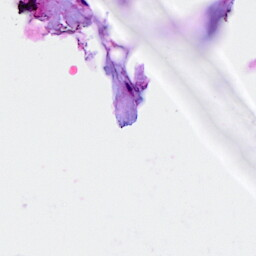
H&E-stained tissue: Breast